A scalogram of one vibration snapshot from a rotating bearing is shown, computed with a continuous wavelet transform. Classify the bearing condition as one of: normal, inner_race, outer_race, ball.
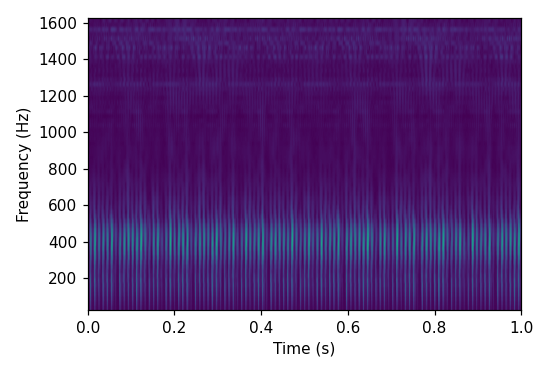
Answer: outer_race